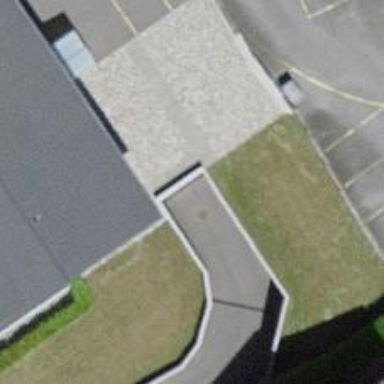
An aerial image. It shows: Parking area.